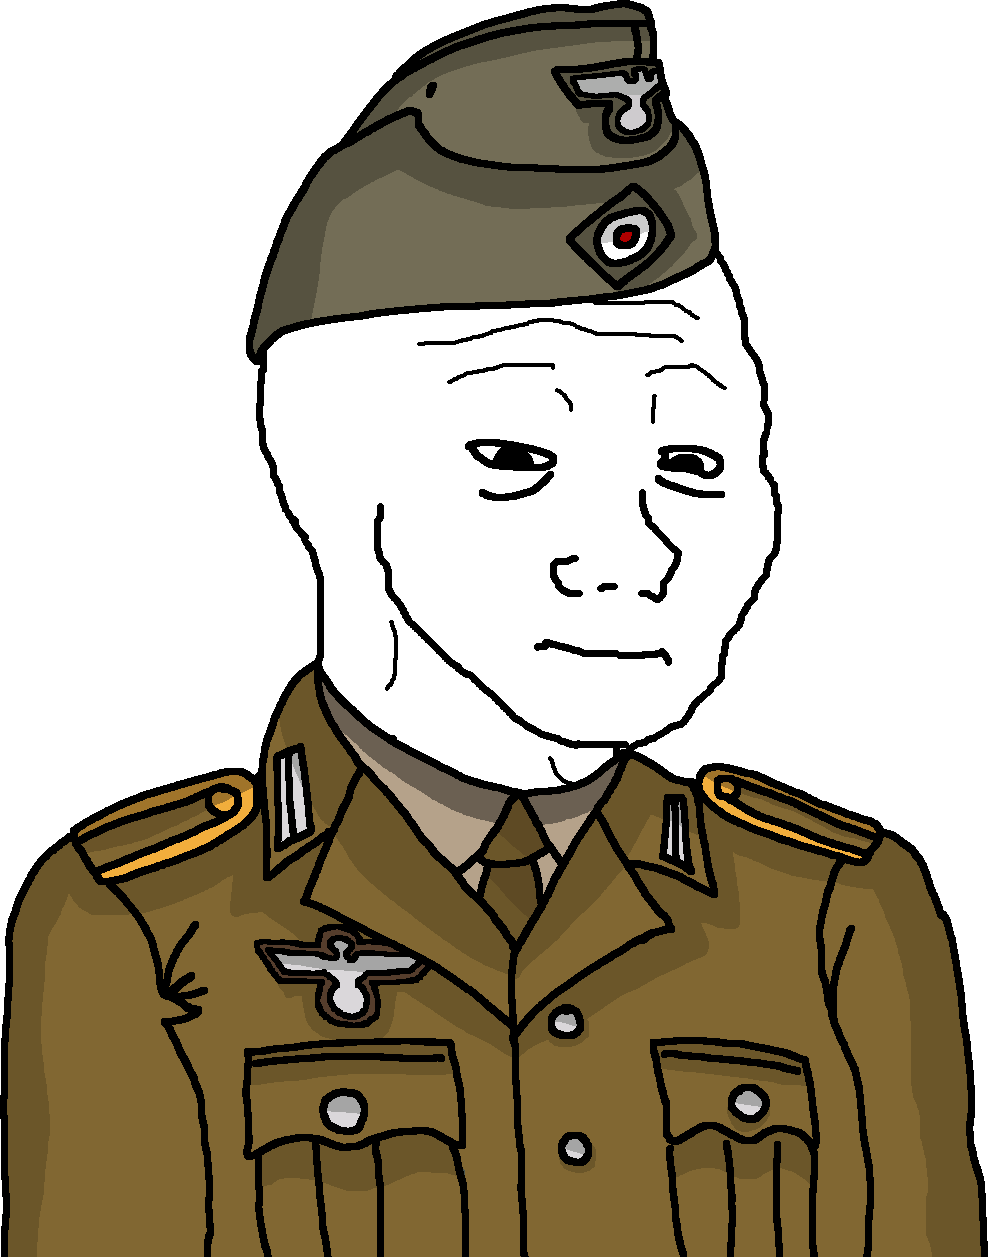
Label: 5_Tired_Wojak